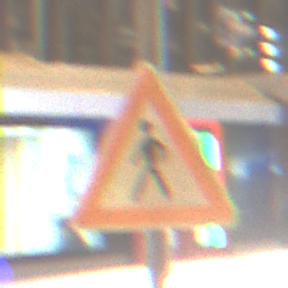
Verkehrszeichen: FussgaengerRechts
Umgebung: Indoor, Urban
Tageszeit: NotSpecified
Wetter: NotSpecified
Licht: Artificial
Jahreszeit: NotSpecified
Kontrast: MediumContrast